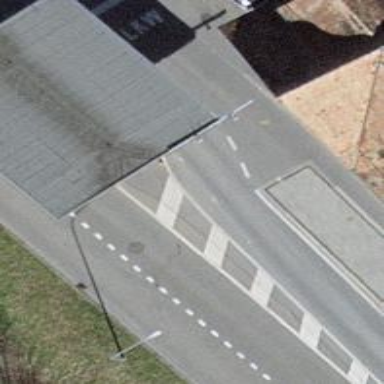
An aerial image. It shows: Secondary road with asphalt surface. There is left sidewalk with asphalt surface.